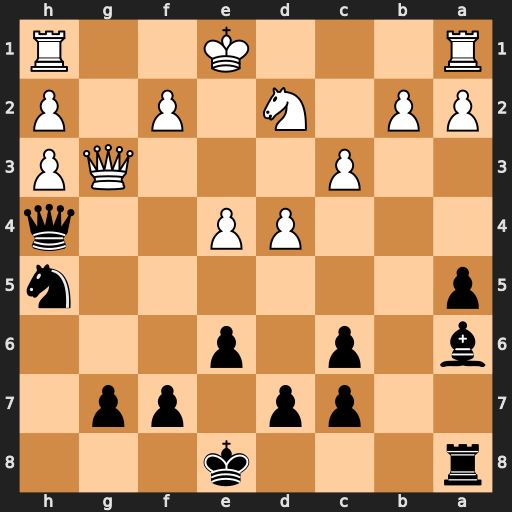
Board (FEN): r3k3/2pp1pp1/b1p1p3/p6n/3PP2q/2P3QP/PP1N1P1P/R3K2R
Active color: b
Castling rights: KQq
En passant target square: -
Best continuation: Nxg3